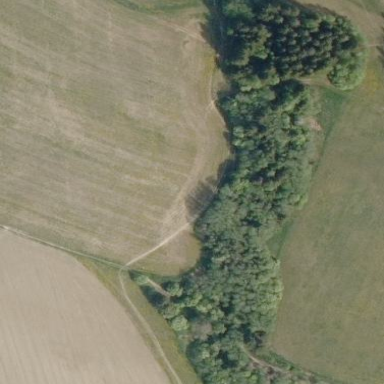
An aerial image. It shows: Beautiful woodland area.